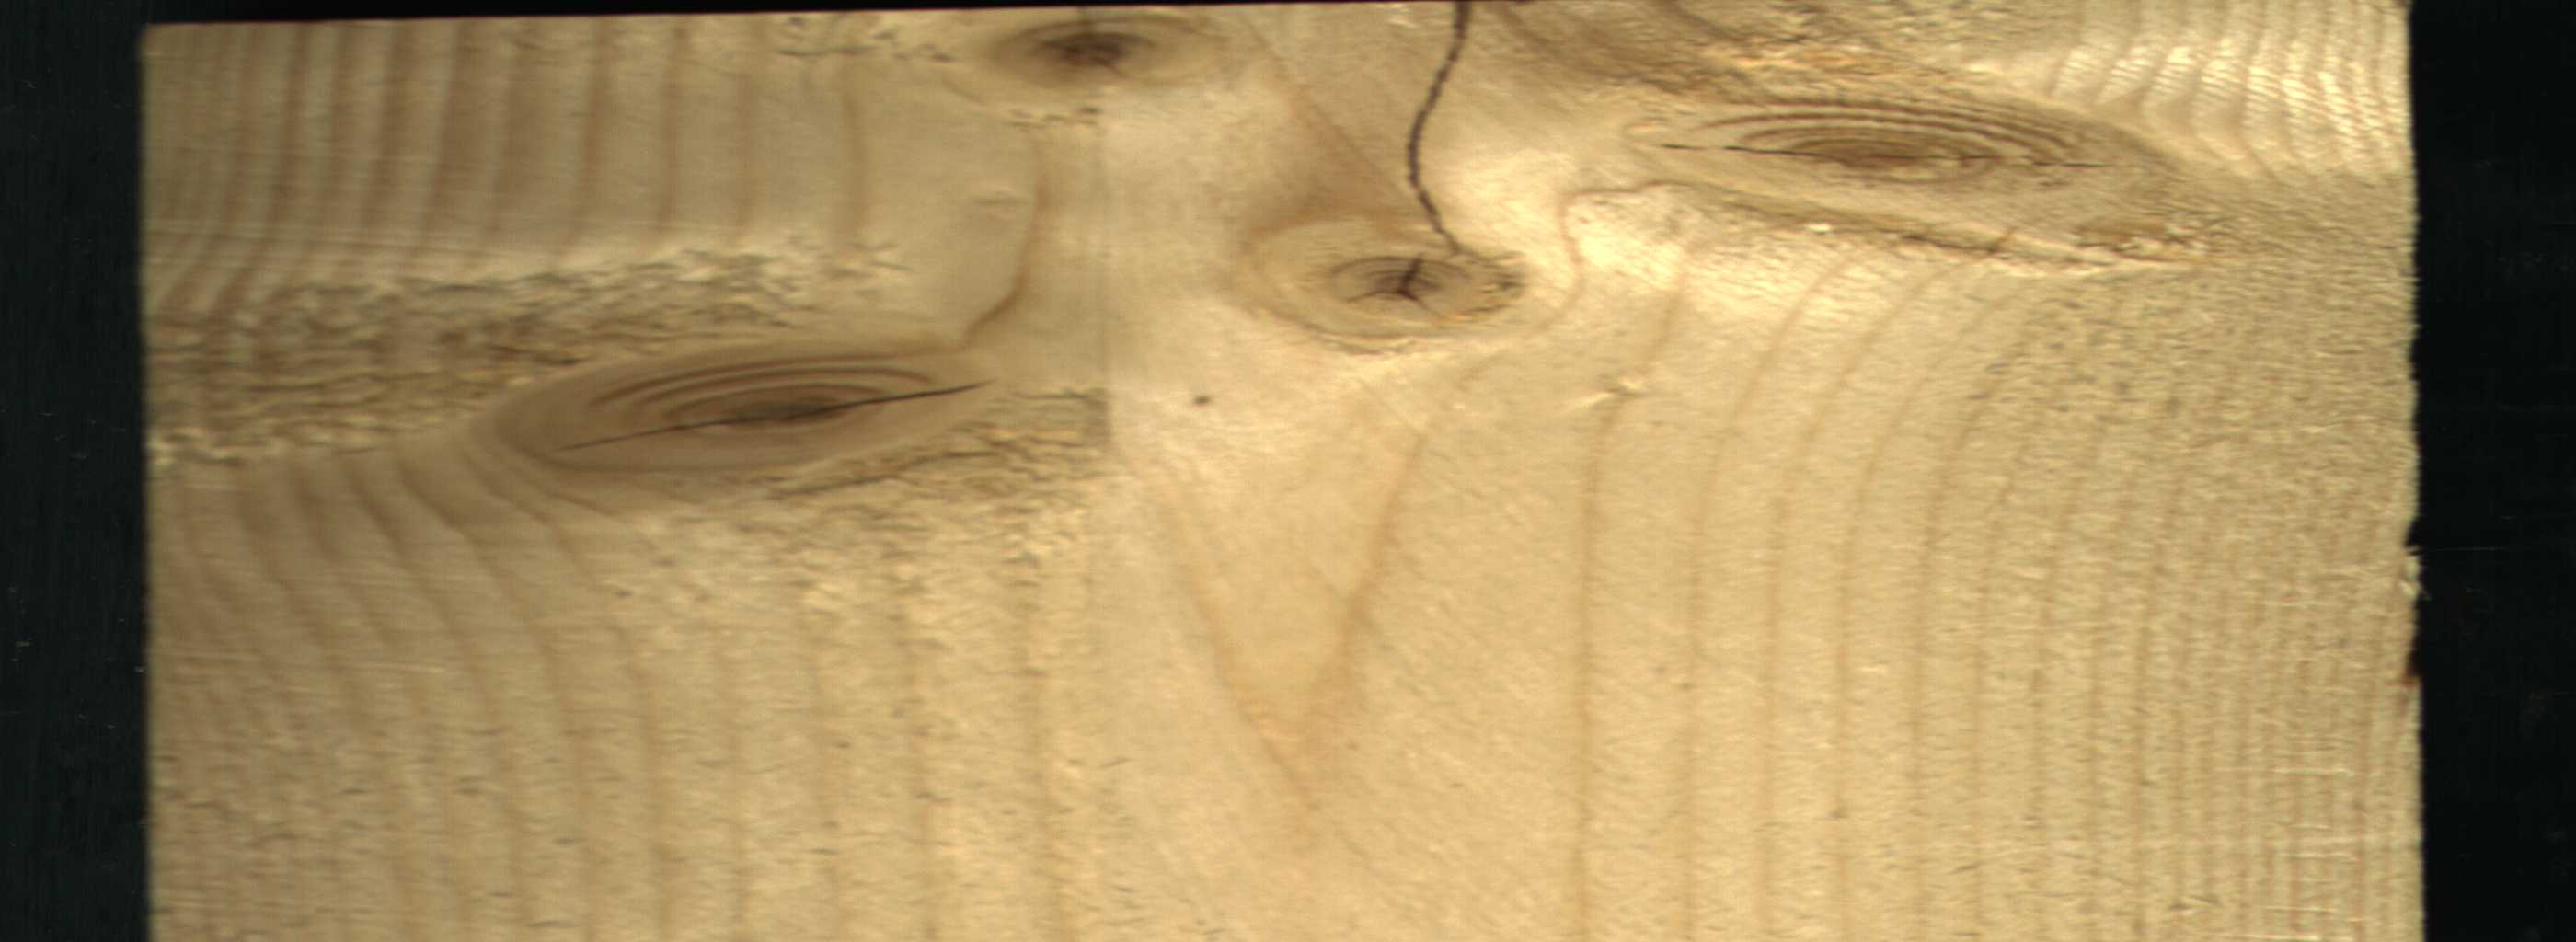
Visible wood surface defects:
Quartzity
Crack
knot_with_crack
knot_with_crack
knot_with_crack
Live_Knot